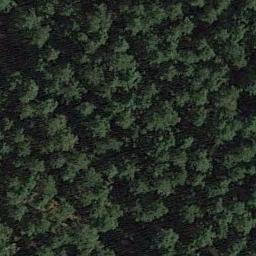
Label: forest